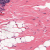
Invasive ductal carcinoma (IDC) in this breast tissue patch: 0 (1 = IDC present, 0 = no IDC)